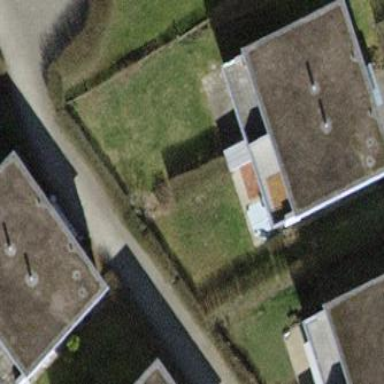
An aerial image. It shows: Flat-roofed building.